Question: I have a dll which is used as interface to another application. If I try to use the dll in a program under Windows 7 x64 I got an exception during runtime that the assembly or a dependency of the assembly could not be found.
I used dependency walker which gave me this output:

I know this may be a duplicate of <URL> but I was not able to resolve the issue.
Any help is appreciated.
Kind regards, Fox
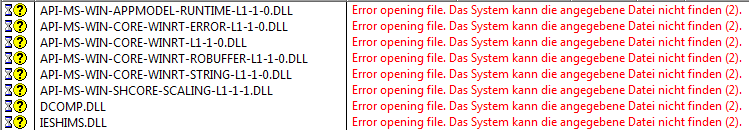
Answer: Try to clean Debug and Release folders in your solution. Then remove and add unity again.
Or
1: - Check if you are referencing an assembly which in turn referencing an old version of unity. For example let's say you have an assembly called ServiceLocator.dll which needs an old version of Unity assembly, now when you reference the ServiceLocator you should provide it with the old version of Unity, and that makes the problem.
2: - May be the output folder where all projects build their assemblies, has an old version of unity.
You can use FusLogVw to find out who is loading the old assemblies, just define a path for the log, and run your solution, then check (in FusLogvw) the first line where the Unity assembly is loaded, double click it and see the calling assembly, and here you go.